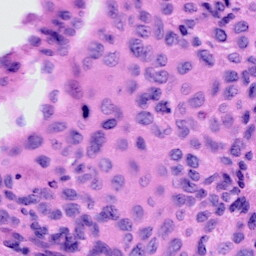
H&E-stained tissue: Cervix